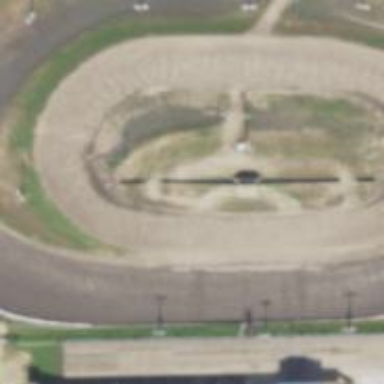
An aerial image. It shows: Unpaved raceway for motor sports.